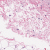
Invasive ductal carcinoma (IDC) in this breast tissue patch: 0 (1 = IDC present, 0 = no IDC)